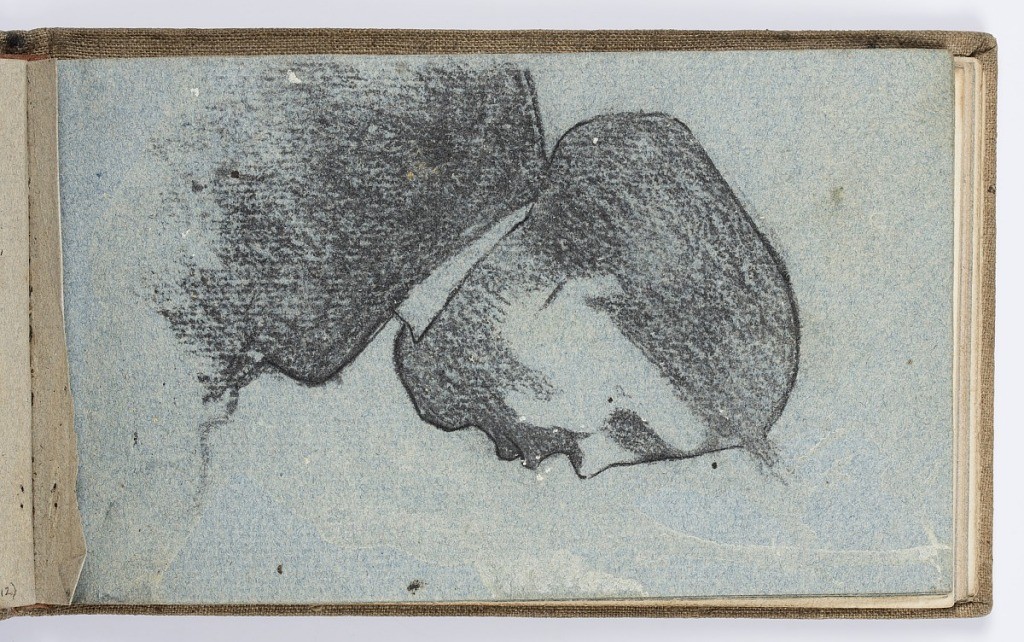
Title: Sketchbook Page: Man in Profile
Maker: Kenyon Cox, American, 1856–1919
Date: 1877–78
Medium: Black pastel, charcoal on blue-grey laid paper
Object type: Sketchbook folio
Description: Bust of man with beard shown in right profile.